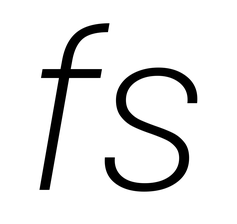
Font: Poppins-ExtraLightItalic